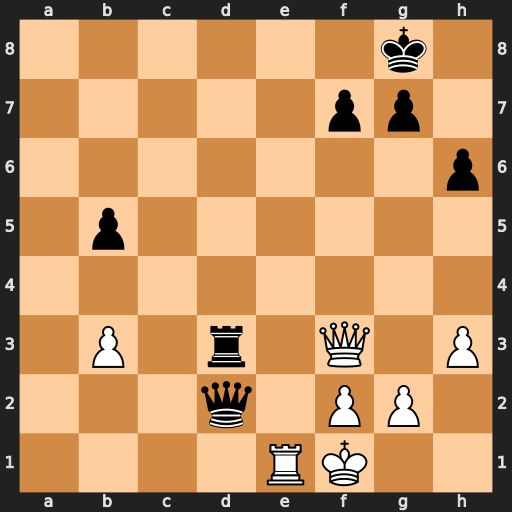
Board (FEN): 6k1/5pp1/7p/1p6/8/1P1r1Q1P/3q1PP1/4RK2
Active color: w
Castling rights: -
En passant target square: -
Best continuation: Re8+ Kh7 Qf5+ g6 Qxf7#